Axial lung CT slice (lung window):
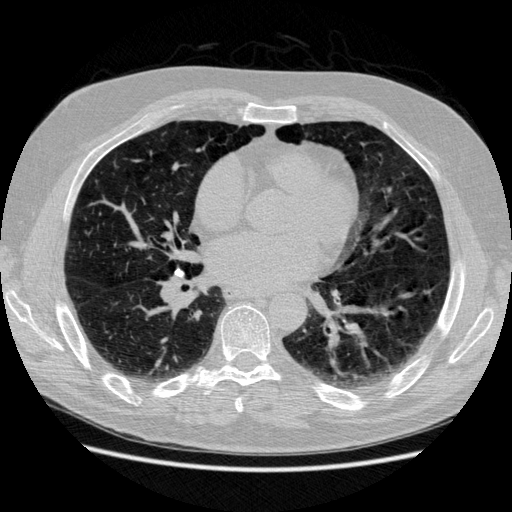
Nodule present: no